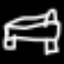
Label: bed